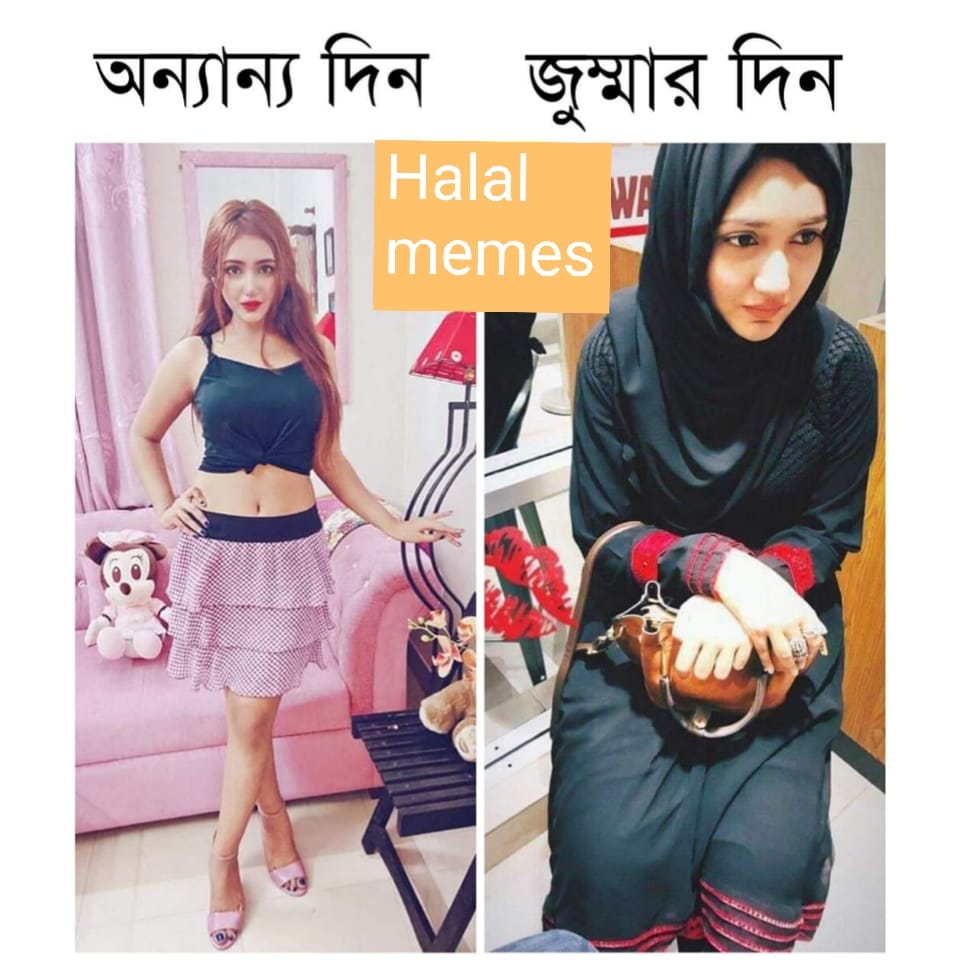
Caption: অন্যান্য দিন       জুম্মার দিন      Halal memes
Label: hate